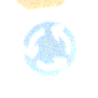
Verkehrszeichen: Kreisverkehr
Zusatzzeichen oben: Stop
Umgebung: Outdoor, Nature
Tageszeit: SunriseSunset
Wetter: PartlyCloudy
Licht: Natural
Jahreszeit: NotSpecified
Kontrast: HighContrast